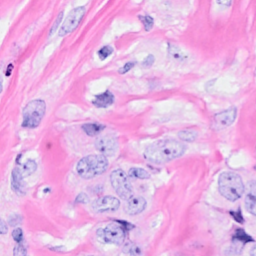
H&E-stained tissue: Breast